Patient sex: M
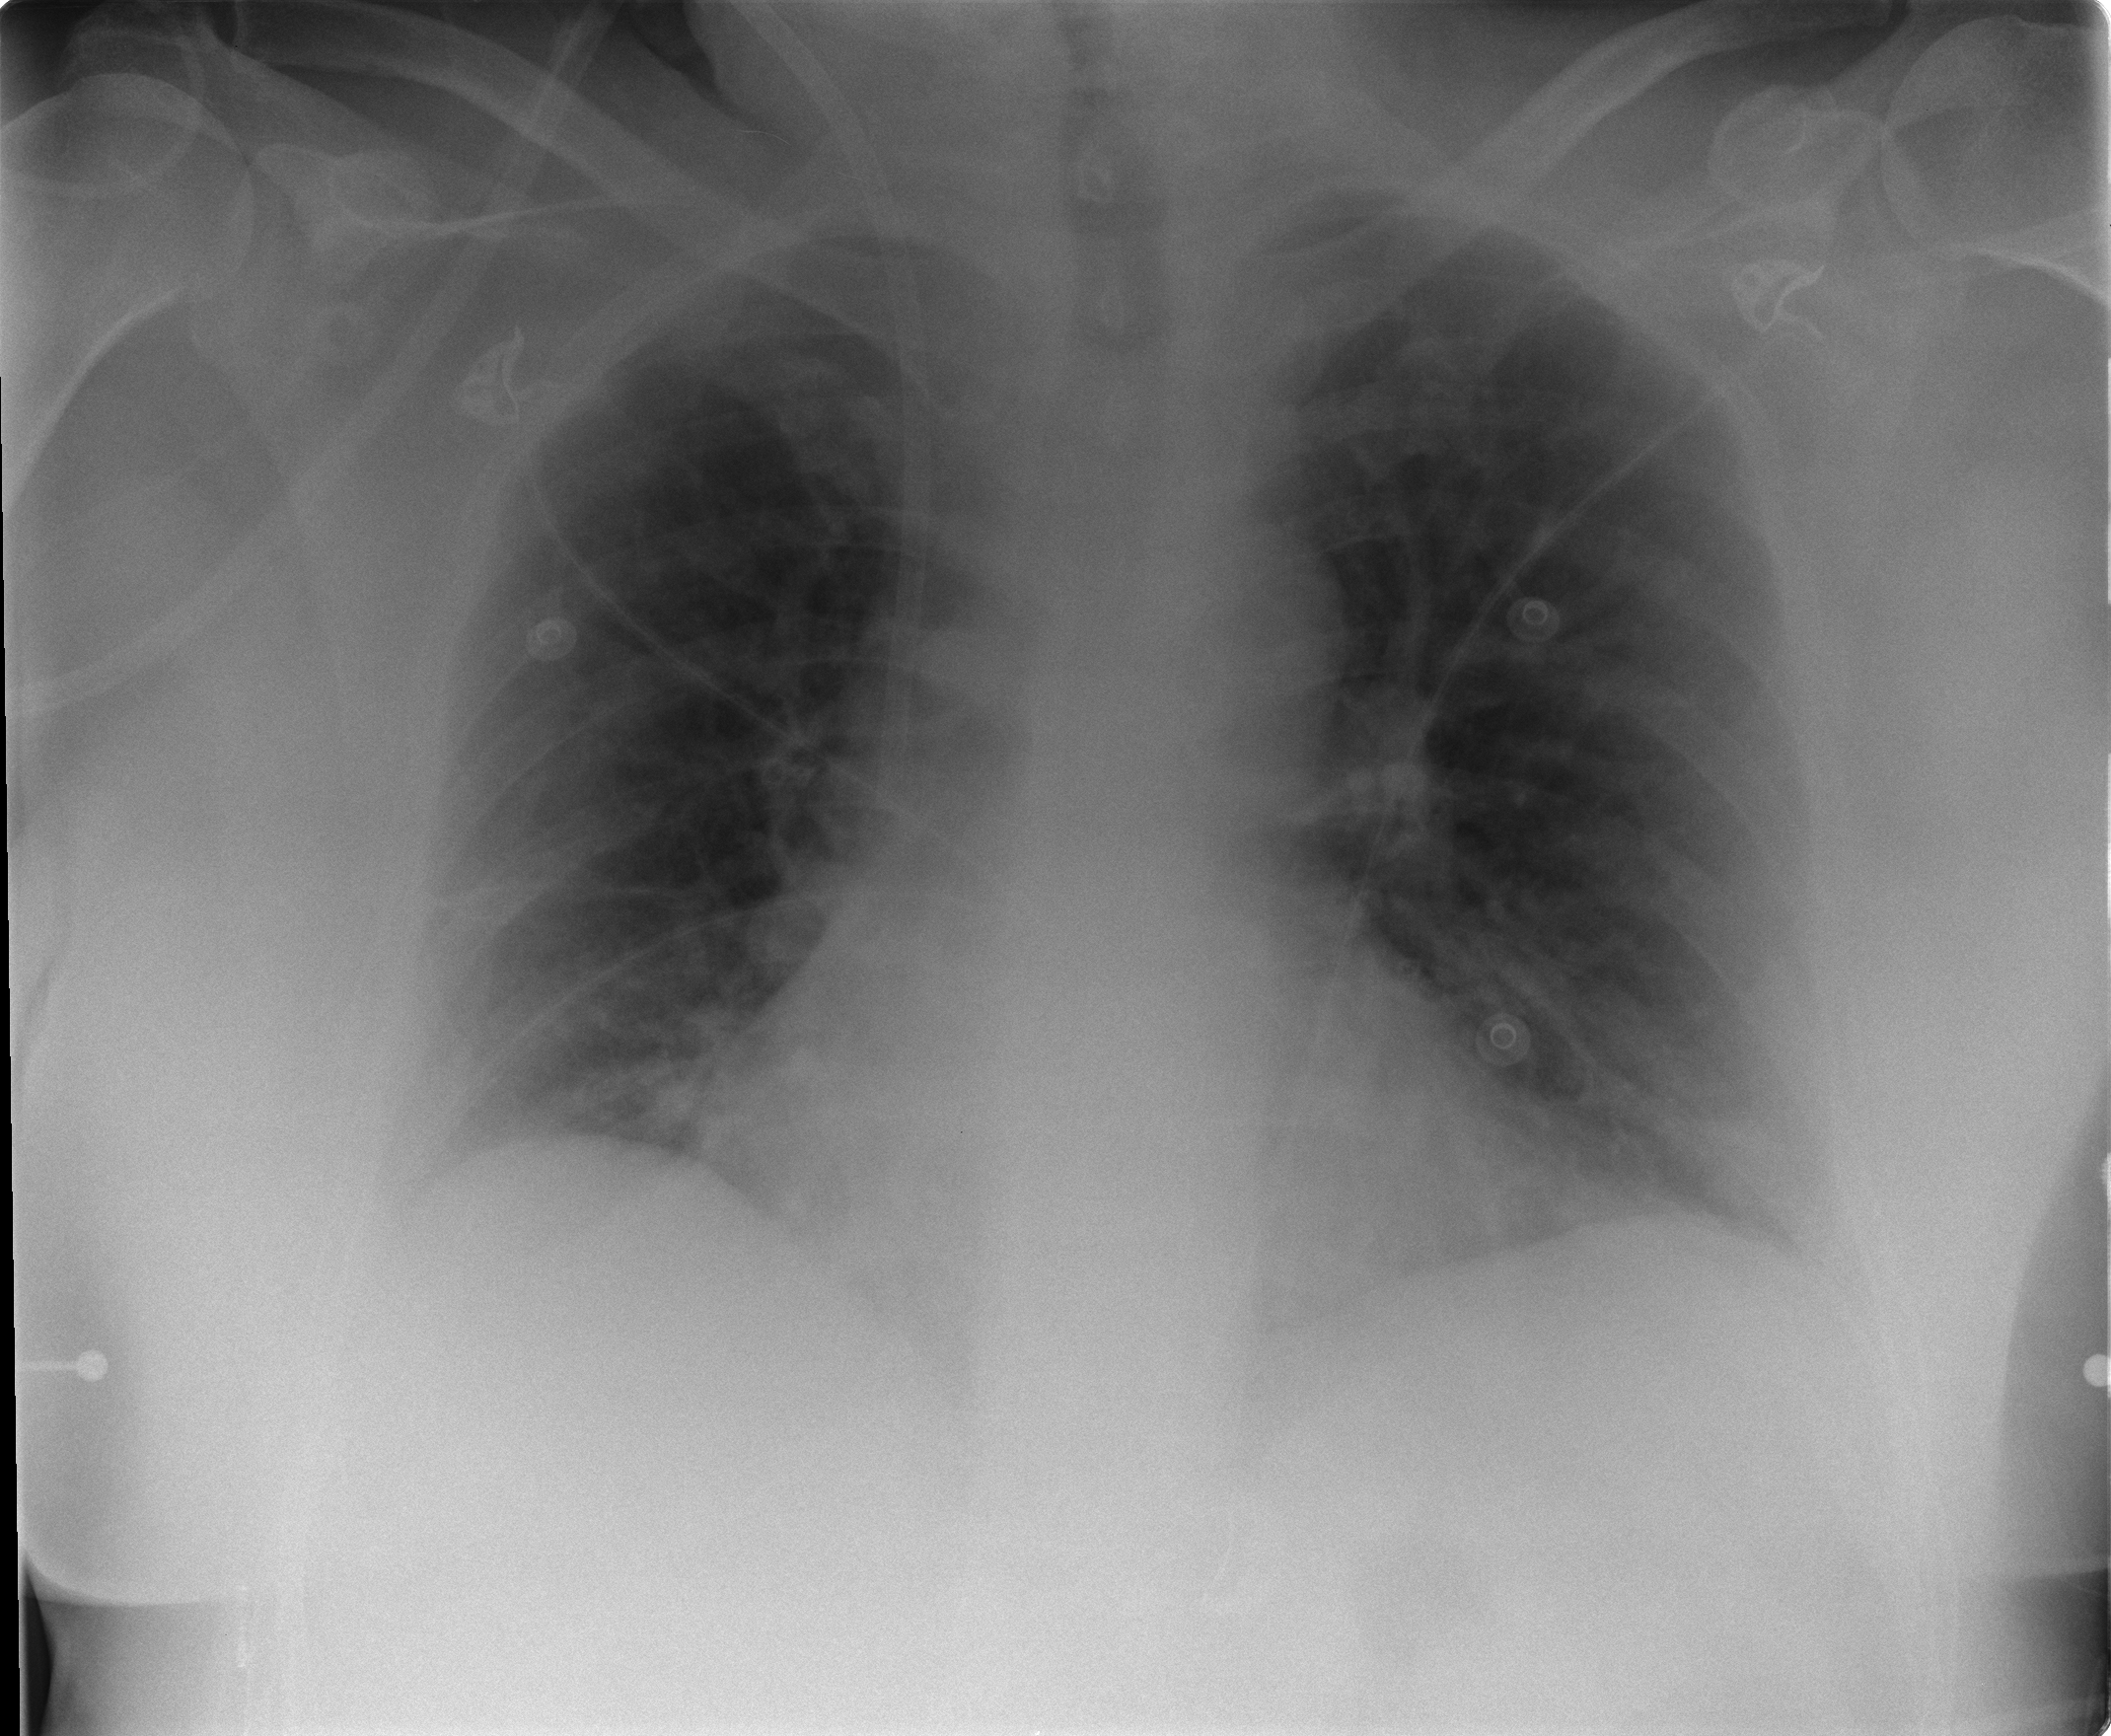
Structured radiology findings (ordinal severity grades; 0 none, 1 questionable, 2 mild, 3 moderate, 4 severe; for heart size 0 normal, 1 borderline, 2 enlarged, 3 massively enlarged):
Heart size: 1
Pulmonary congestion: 1
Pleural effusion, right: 0
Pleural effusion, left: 0
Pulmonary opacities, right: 0
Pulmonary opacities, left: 0
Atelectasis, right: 2
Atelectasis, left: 2